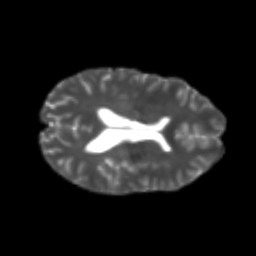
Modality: T2w
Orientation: axial
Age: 20
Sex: female
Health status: healthy
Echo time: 0.074 s